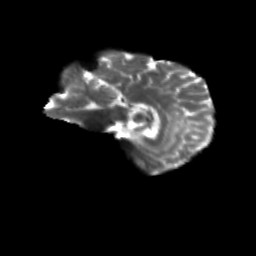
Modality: T2w
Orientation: sagittal
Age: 47
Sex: female
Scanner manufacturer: siemens
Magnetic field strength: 3 T
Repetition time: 4.71 s
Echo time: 0.0906 s